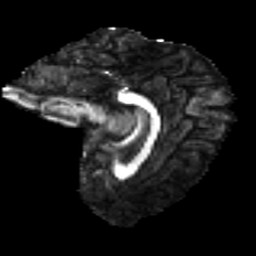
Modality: FA
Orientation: sagittal
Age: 33
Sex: female
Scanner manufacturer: ge
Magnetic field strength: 3 T
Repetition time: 7.8 s
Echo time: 0.0606 s